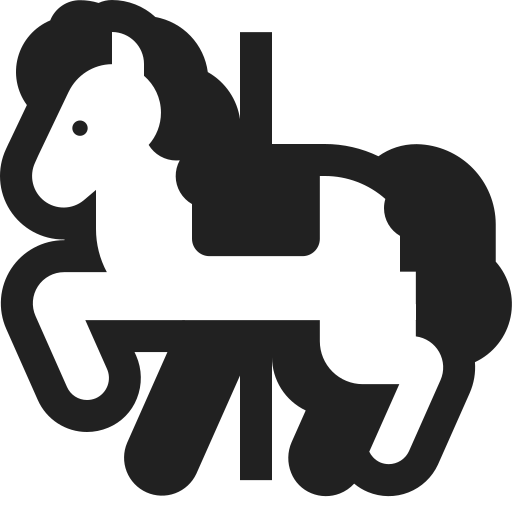
carousel horse high contrast